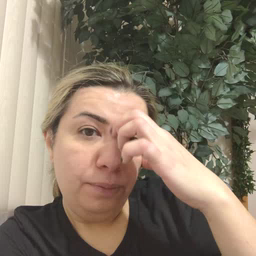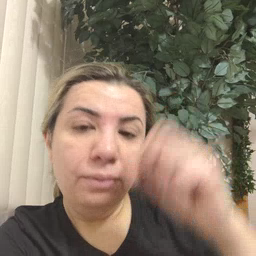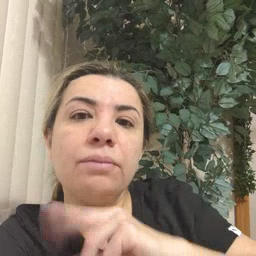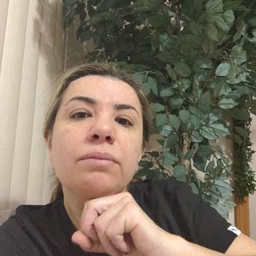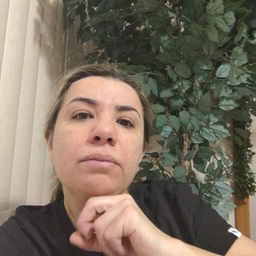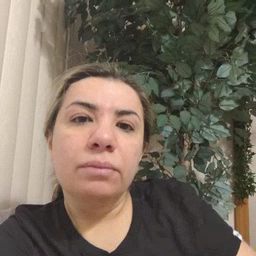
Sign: frog